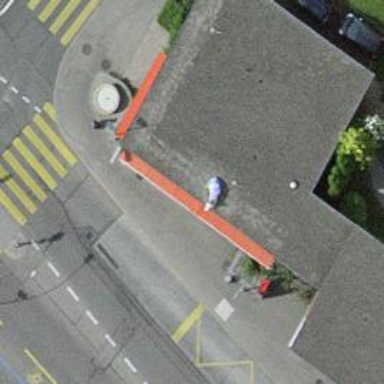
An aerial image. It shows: Restaurant.